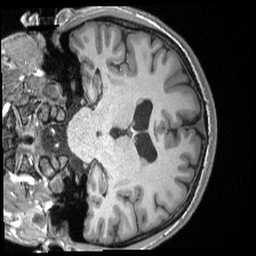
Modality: T1w
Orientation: coronal